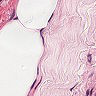
Metastatic tissue present: no